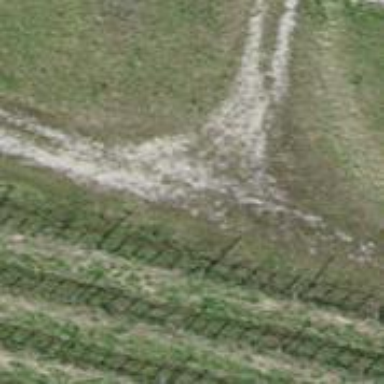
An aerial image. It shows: Track with grass surface. The track type is grade3.